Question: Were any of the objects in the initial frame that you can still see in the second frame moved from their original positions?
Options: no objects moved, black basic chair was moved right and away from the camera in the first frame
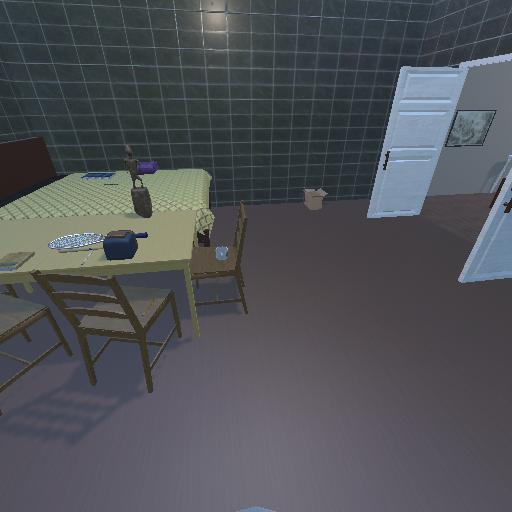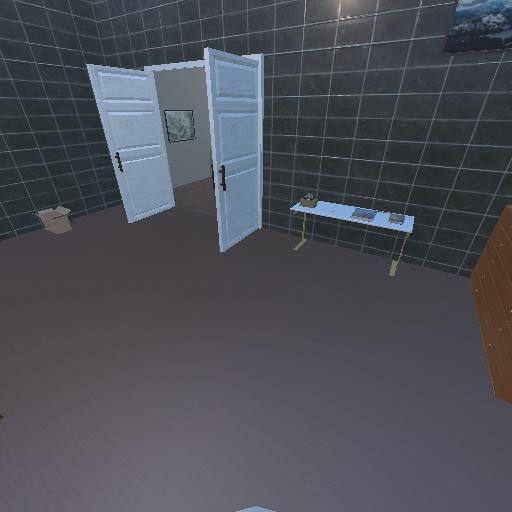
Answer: no objects moved